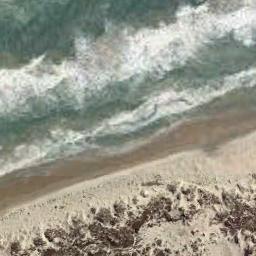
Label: beach